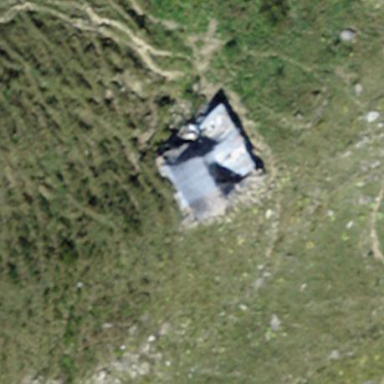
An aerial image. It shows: Historic building in ruins.